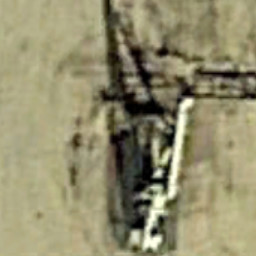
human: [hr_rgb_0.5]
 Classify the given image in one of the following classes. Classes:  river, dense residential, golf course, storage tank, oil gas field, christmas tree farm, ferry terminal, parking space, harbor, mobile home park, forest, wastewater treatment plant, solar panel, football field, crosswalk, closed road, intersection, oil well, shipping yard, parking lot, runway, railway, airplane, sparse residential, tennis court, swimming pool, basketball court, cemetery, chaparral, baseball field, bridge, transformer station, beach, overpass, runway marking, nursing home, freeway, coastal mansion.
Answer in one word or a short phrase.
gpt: oil well